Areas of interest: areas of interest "Shopping Mall"
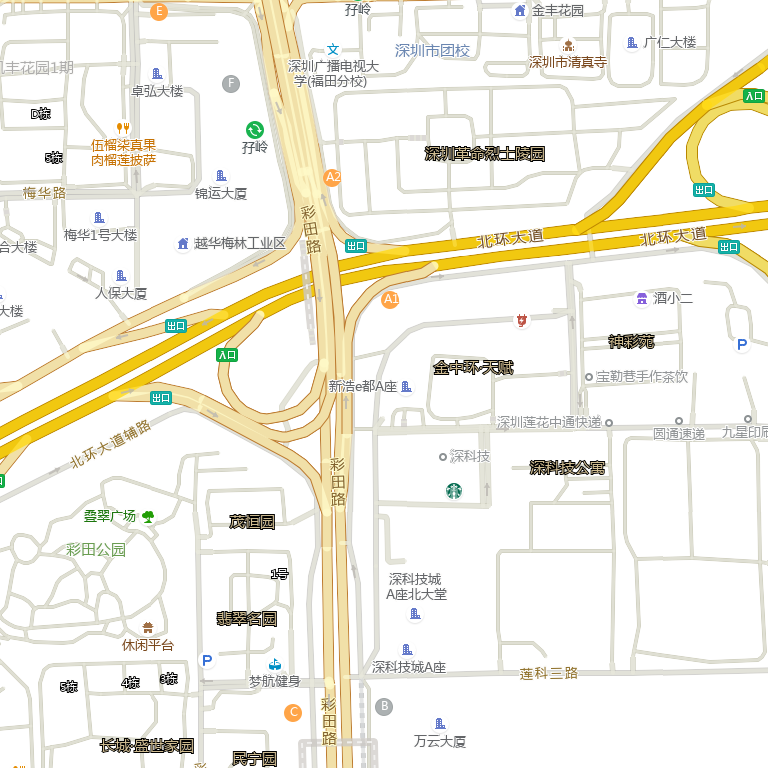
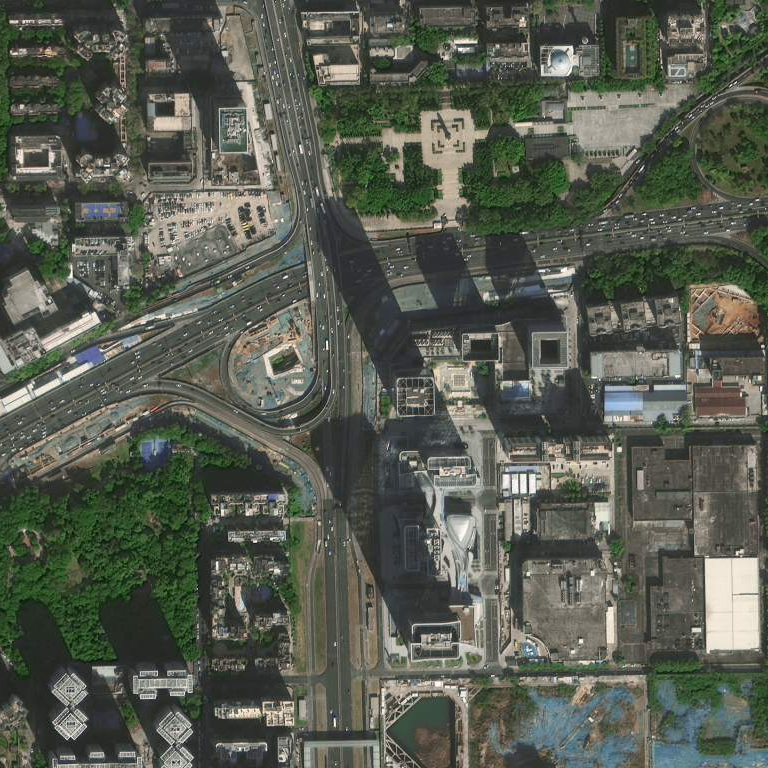